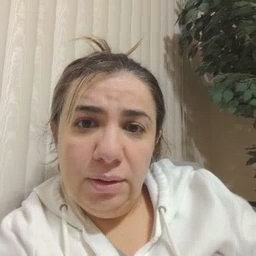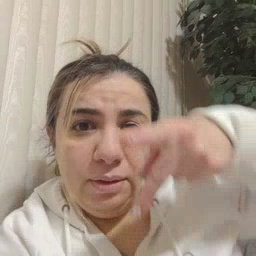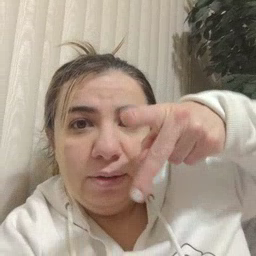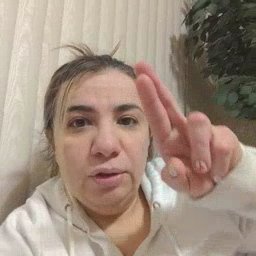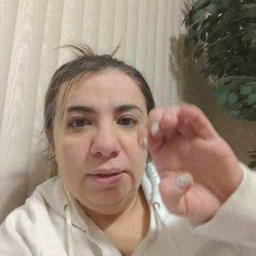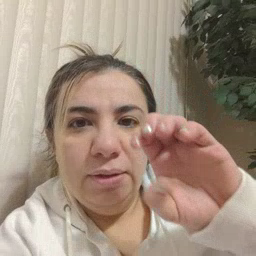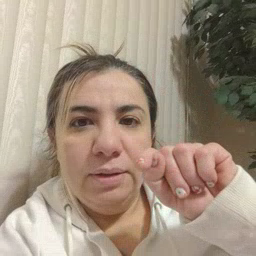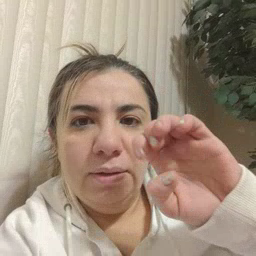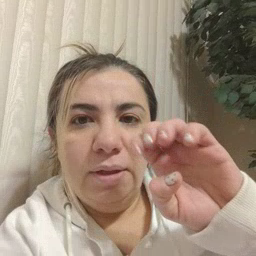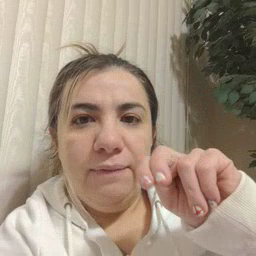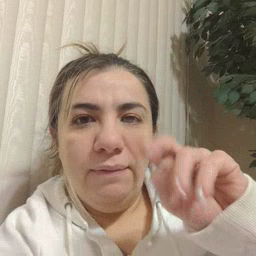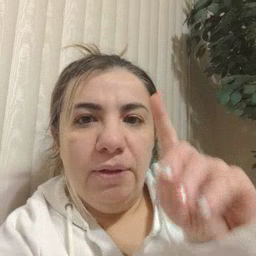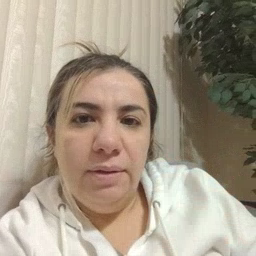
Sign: pretend